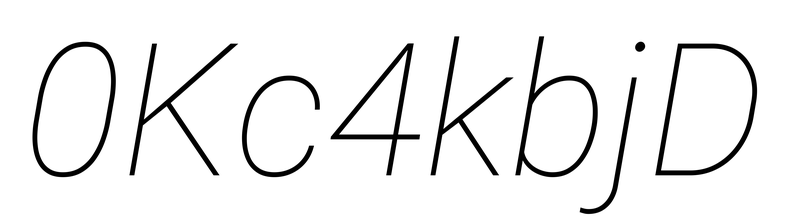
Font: Roboto-Italic_Thin_Italic